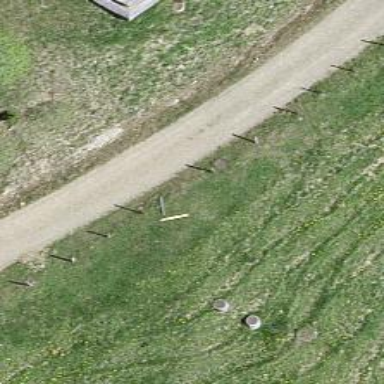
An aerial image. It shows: Abandoned railway track with compacted grade2 surface. It is suitable for nordic skiing.